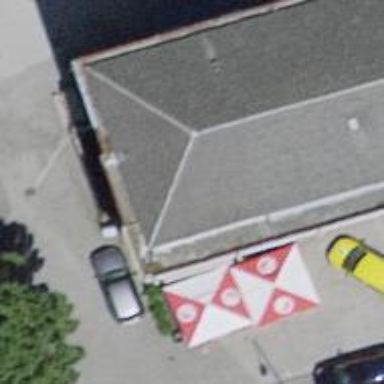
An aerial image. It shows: Fast food establishment.